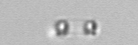
Label: Skeletonema